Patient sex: F
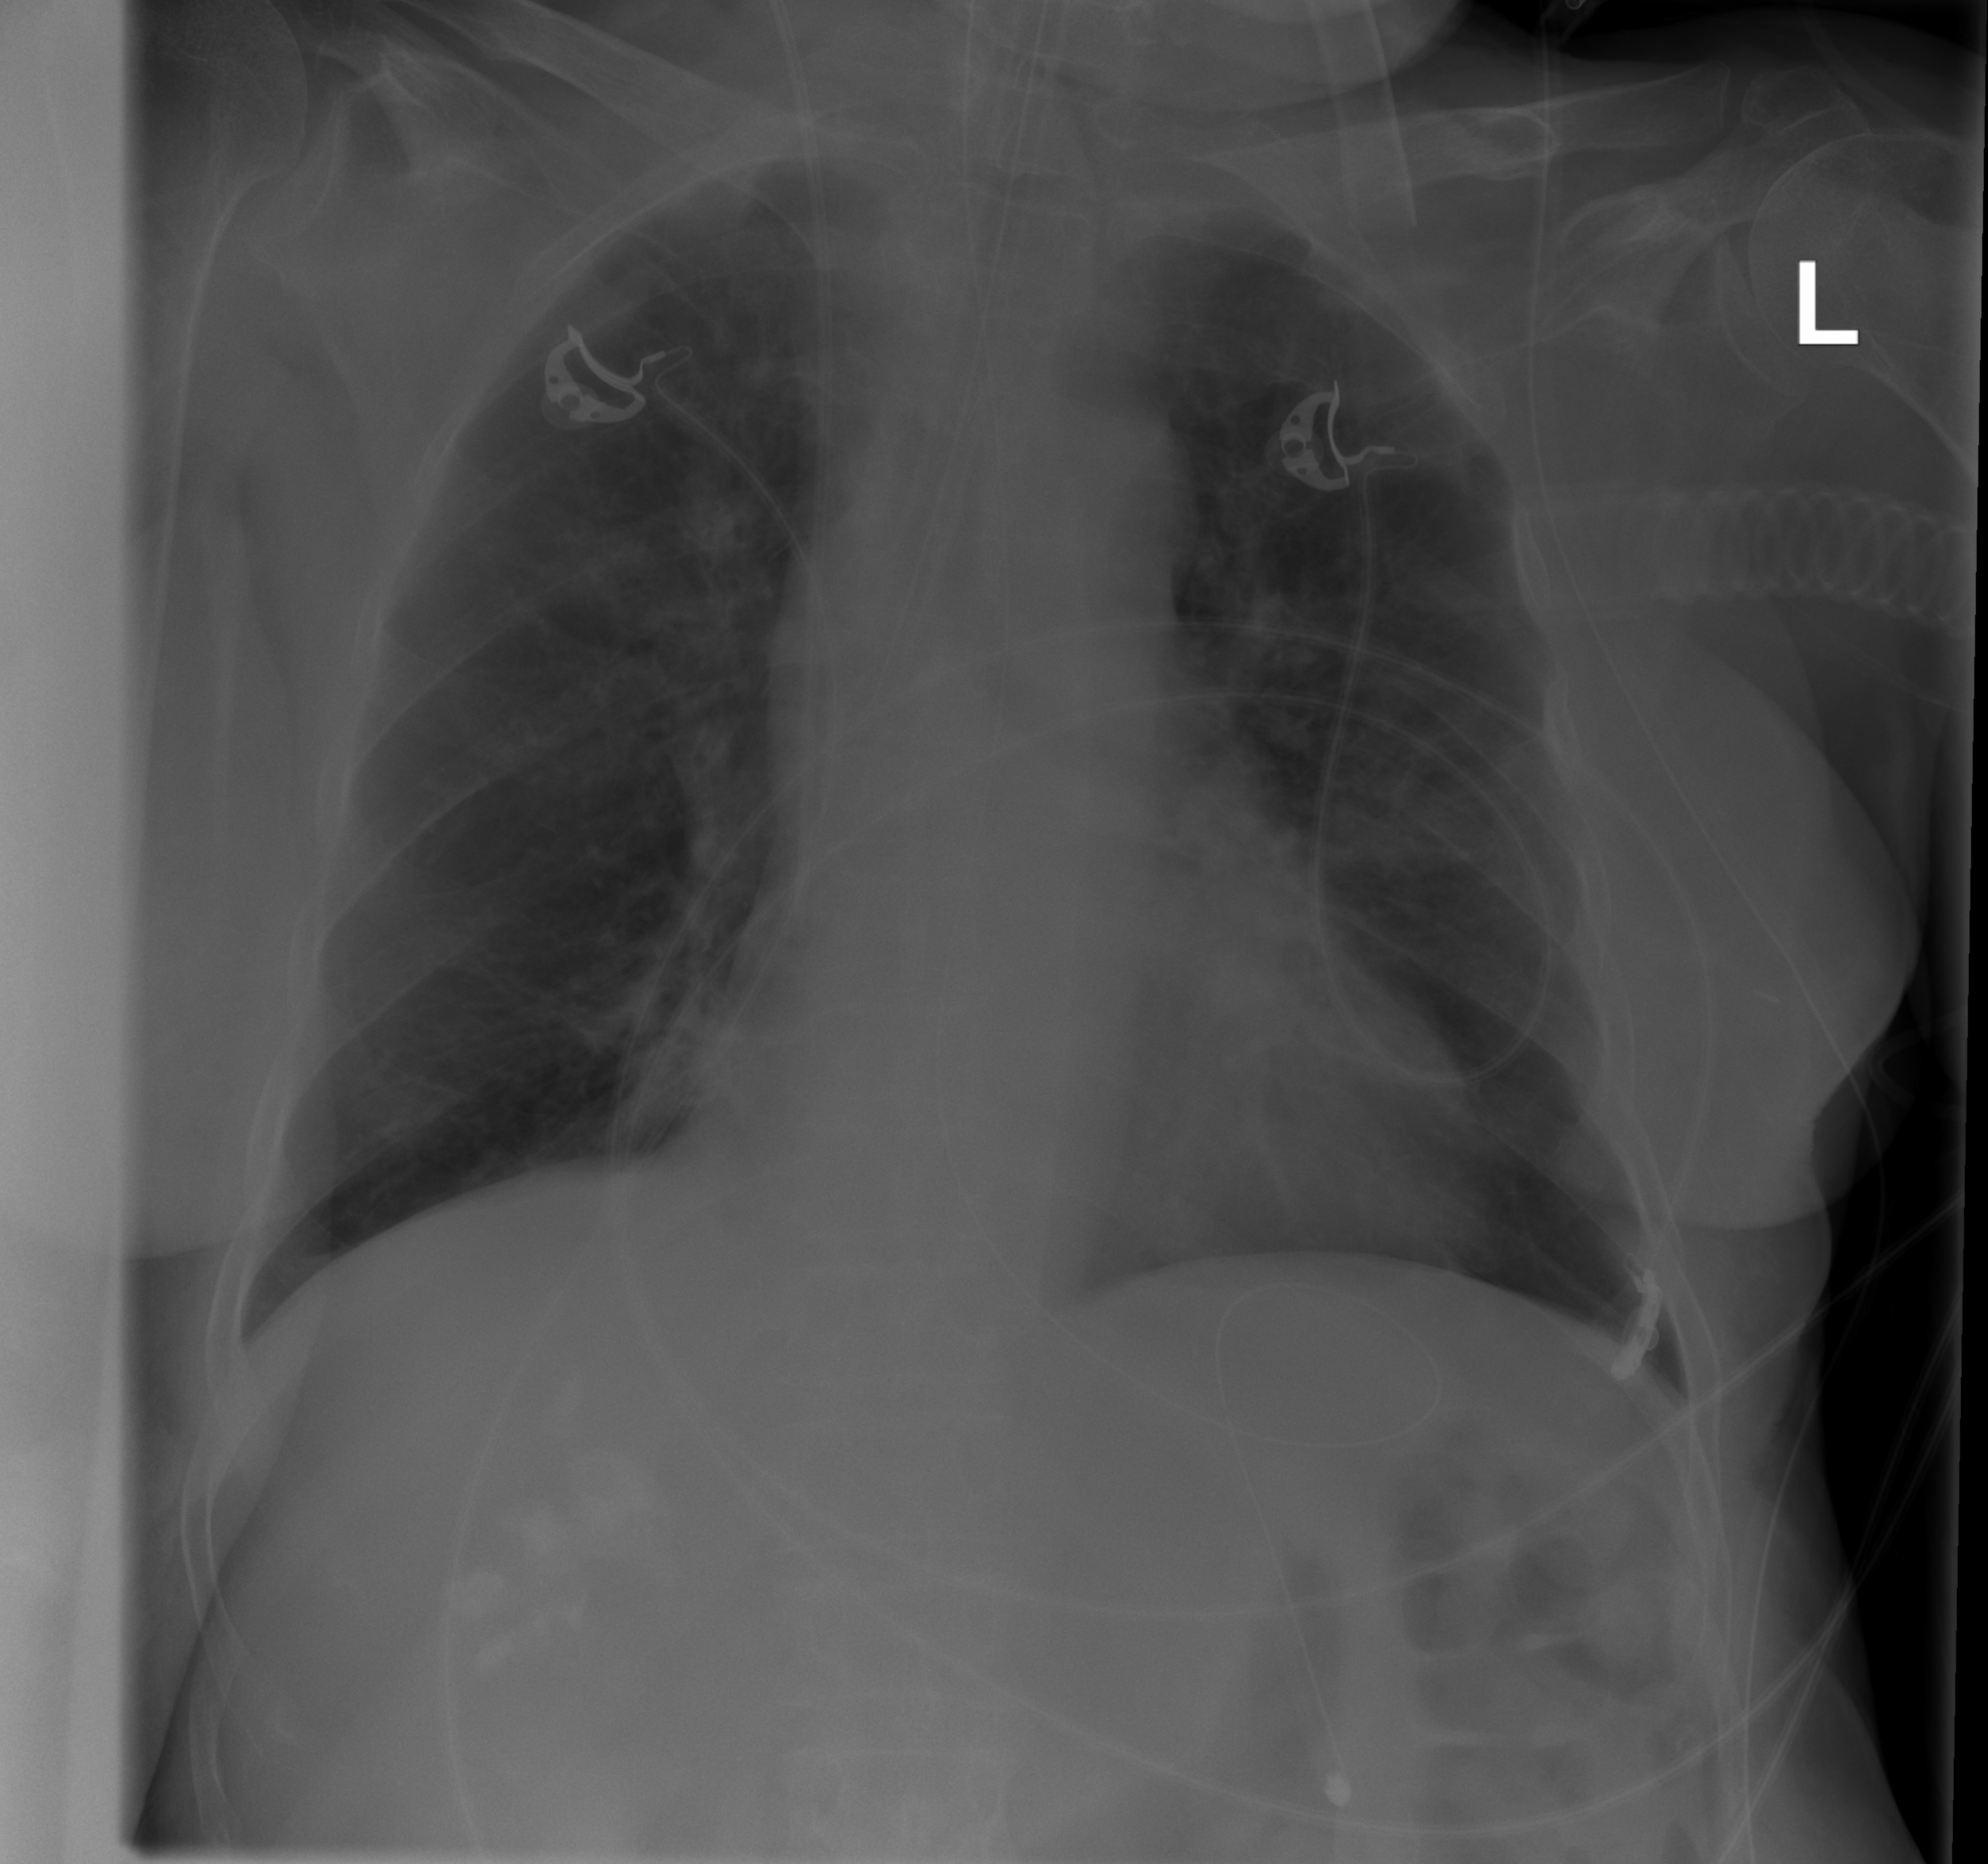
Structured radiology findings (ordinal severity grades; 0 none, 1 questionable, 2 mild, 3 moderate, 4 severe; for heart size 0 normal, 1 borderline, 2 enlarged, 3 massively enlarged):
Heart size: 1
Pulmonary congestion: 0
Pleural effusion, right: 1
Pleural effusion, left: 0
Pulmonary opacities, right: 2
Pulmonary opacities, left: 0
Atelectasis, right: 2
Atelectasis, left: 2